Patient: sex M, age 62
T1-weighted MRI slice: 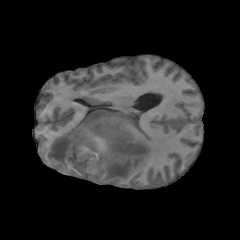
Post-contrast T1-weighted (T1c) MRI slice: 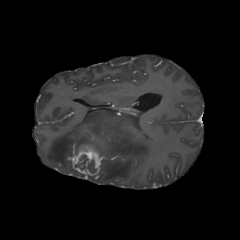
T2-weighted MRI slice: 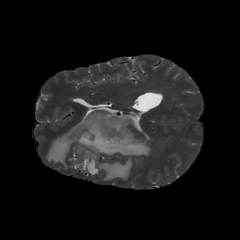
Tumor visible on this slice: yes
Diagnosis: Glioblastoma, IDH-wildtype
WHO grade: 4